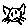
Label: cat